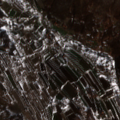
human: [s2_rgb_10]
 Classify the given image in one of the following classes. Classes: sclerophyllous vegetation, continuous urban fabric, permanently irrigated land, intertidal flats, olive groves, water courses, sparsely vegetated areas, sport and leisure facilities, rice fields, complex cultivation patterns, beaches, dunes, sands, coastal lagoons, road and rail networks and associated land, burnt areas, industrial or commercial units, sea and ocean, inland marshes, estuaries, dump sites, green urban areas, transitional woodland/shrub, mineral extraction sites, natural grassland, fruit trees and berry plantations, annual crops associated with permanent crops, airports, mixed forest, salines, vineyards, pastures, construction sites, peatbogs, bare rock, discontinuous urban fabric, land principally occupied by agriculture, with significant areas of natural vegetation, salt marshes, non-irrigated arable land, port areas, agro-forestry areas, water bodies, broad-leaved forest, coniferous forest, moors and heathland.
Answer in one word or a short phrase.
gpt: complex cultivation patterns, land principally occupied by agriculture, with significant areas of natural vegetation, transitional woodland/shrub